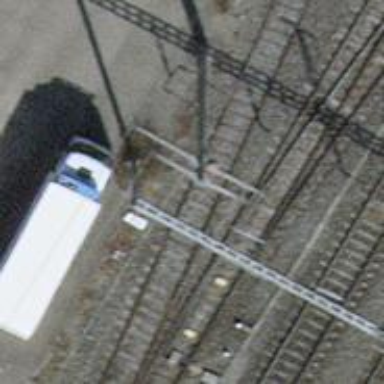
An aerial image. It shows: Railway switch.